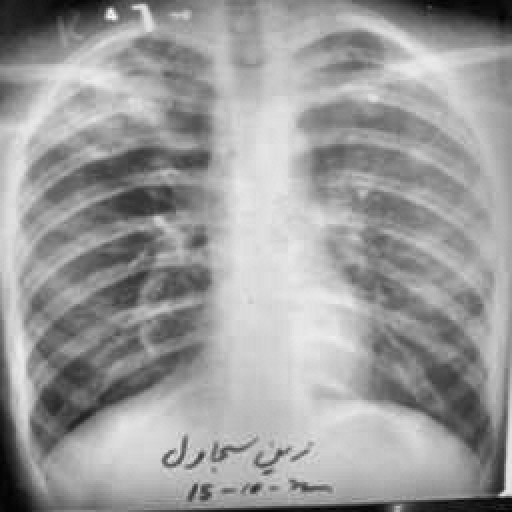
Finding: TUBERCULOSIS